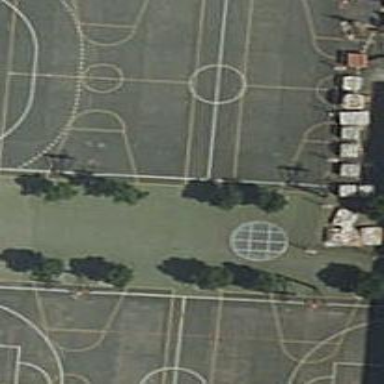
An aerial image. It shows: Soccer pitch designated for leisure and sports activities.